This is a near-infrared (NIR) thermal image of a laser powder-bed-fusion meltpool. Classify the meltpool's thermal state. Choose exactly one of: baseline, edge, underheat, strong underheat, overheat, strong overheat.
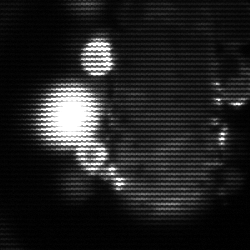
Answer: strong underheat